Question:
If you look at the screen it seems to output something from an assembly program. This is what my Linux was trying to tell me when it didn't want to boot. Is it possible to understand or is it just random junk?
I don't really need to fix this problem since it is old but I am curious as to whether this is random junk or if a knowledgable person can understand something from the data shown.
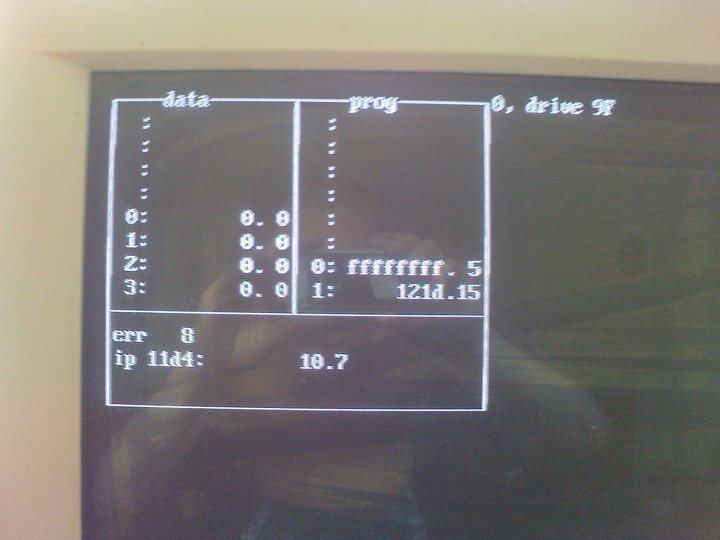
Answer: Look through the link yhyrcanus gave, but to me it looks like it's some sort of BIOS error. The table is (I think) a dump of the data and code segments. 'ip' would be the instruction pointer, perhaps? Good luck.